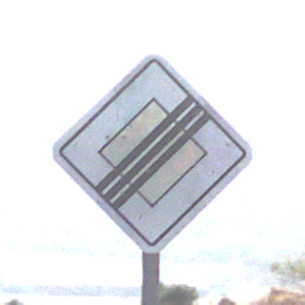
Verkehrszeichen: EndeVorfahrtsstrasse
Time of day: Midday
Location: Outdoor (Nature)
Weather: PartlyCloudy
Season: NotSpecified
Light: Natural